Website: macys
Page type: delivery-shipping
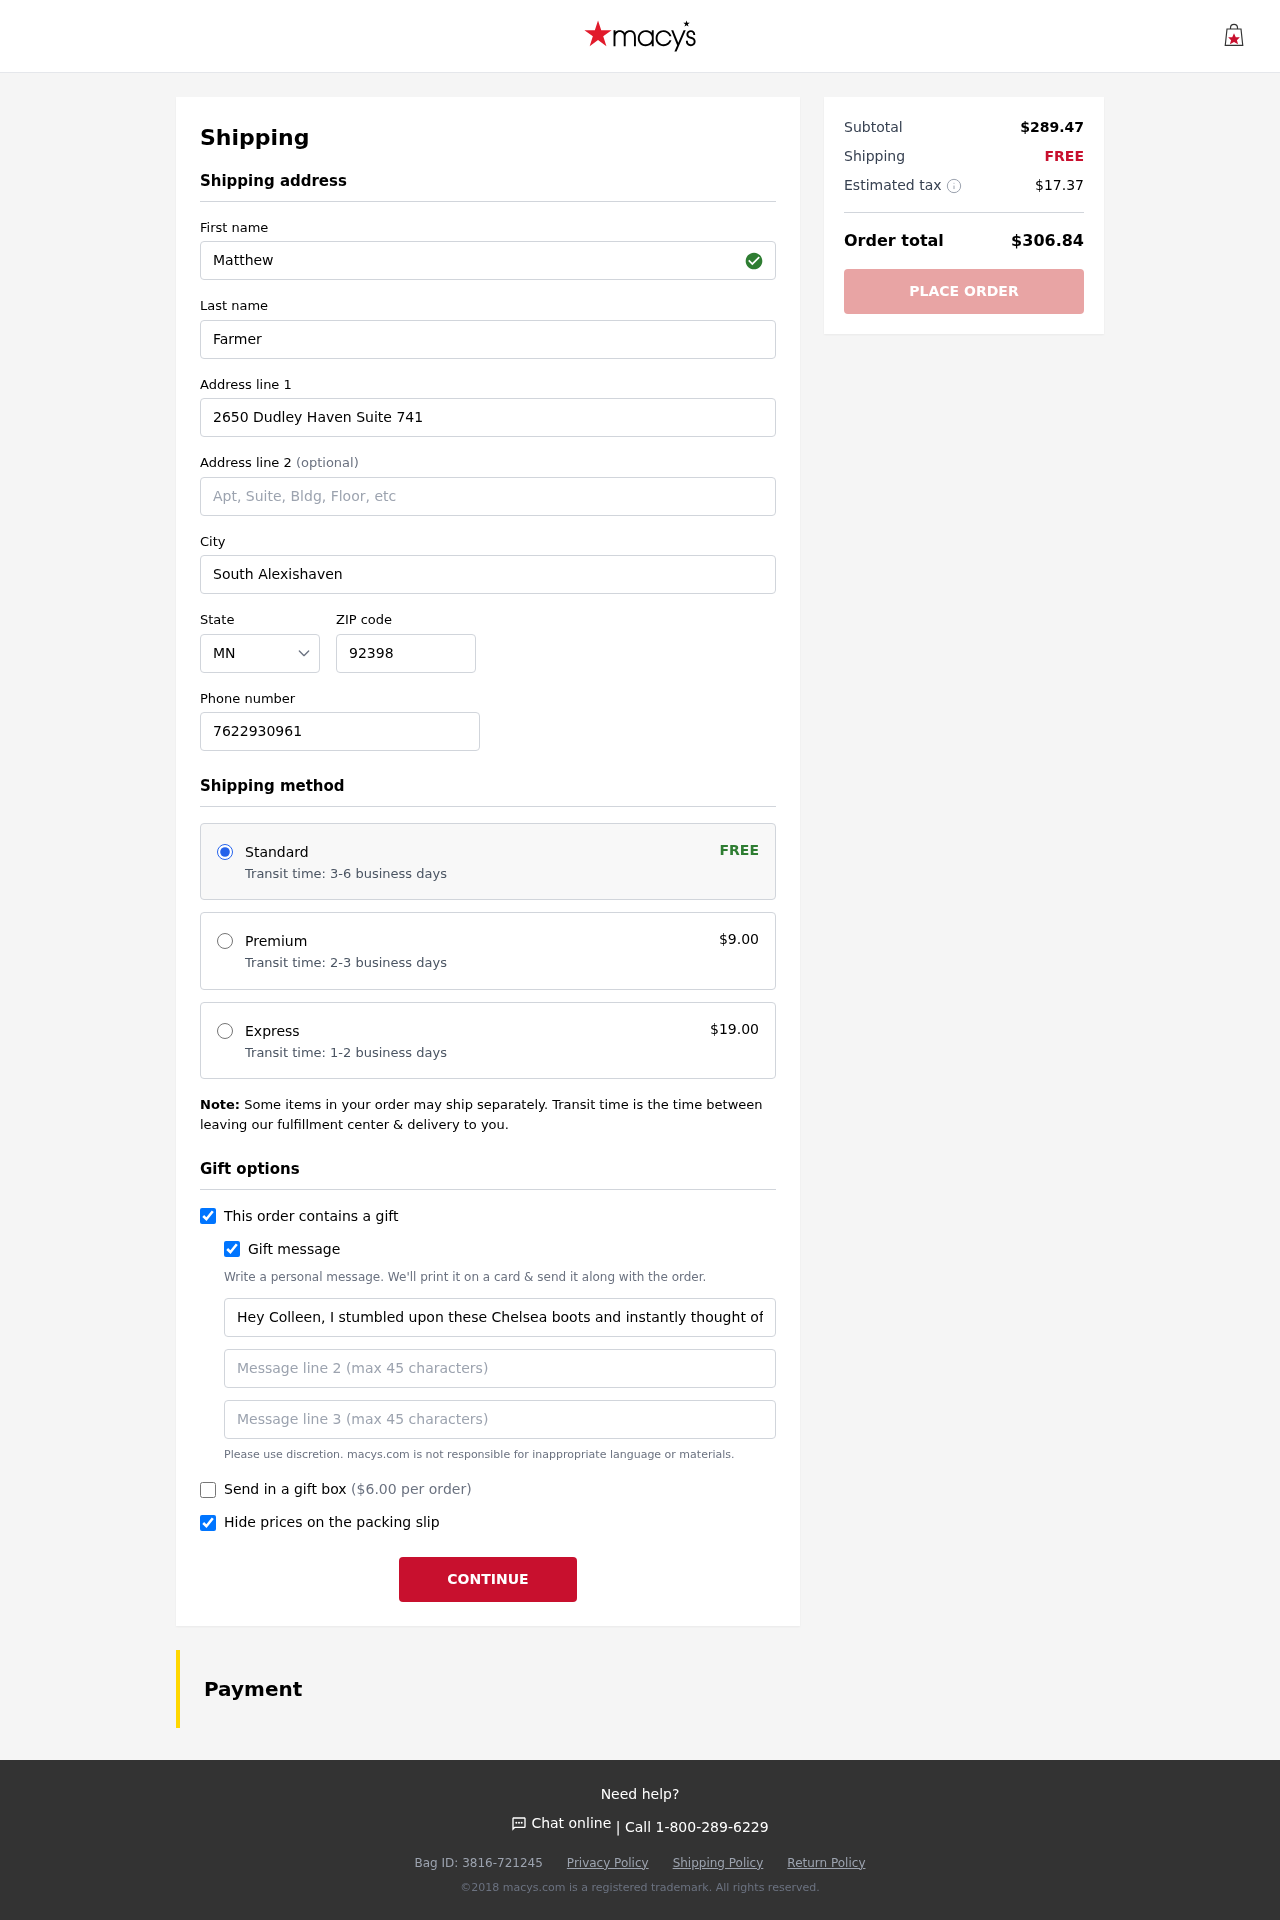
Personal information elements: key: PII_STATE_ABBR
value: MN
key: PII_FIRSTNAME
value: Matthew
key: PII_LASTNAME
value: Farmer
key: PII_STREET
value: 2650 Dudley Haven Suite 741
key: PII_CITY
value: South Alexishaven
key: PII_POSTCODE
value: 92398
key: PII_PHONE
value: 7622930961
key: PII_GIFT_MESSAGE
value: Hey Colleen, I stumbled upon these Chelsea boots and instantly thought of you—I know how much you love that sleek look! I hope they add a little extra flair to your outfits. Enjoy!  Matthew
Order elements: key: ORDER_SHIPPING_STANDARD
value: Transit time: 3-6 business days
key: ORDER_SHIPPING_COST
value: FREE
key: ORDER_SHIPPING_PREMIUM
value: Transit time: 2-3 business days
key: ORDER_SHIPPING_PREMIUM_PRICE
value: $9.00
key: ORDER_SHIPPING_EXPRESS
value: Transit time: 1-2 business days
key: ORDER_SHIPPING_EXPRESS_PRICE
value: $19.00
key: ORDER_GIFT_BOX_PRICE
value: ($6.00 per order)
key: ORDER_SUBTOTAL
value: $289.47
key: ORDER_SHIPPING_COST2
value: FREE
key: ORDER_TAX
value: $17.37
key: ORDER_TOTAL
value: $306.84